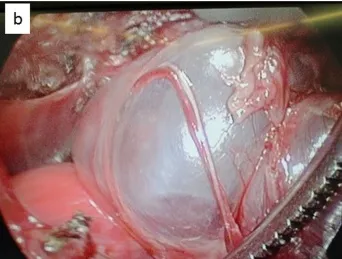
B: Apperarance of right lung LCH at emergency surgery.
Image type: medical_photograph (other_medical_photograph)